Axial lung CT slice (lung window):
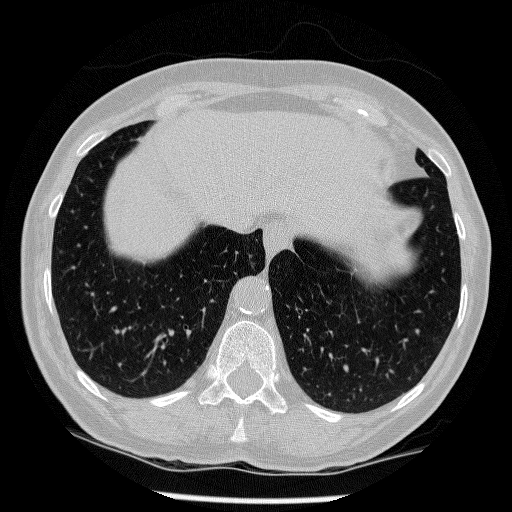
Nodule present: no